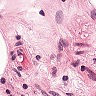
Metastatic tissue present: no